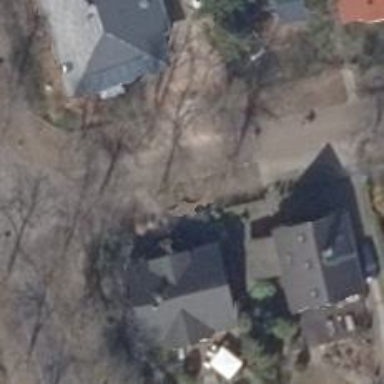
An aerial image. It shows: Driveway leading to service road.